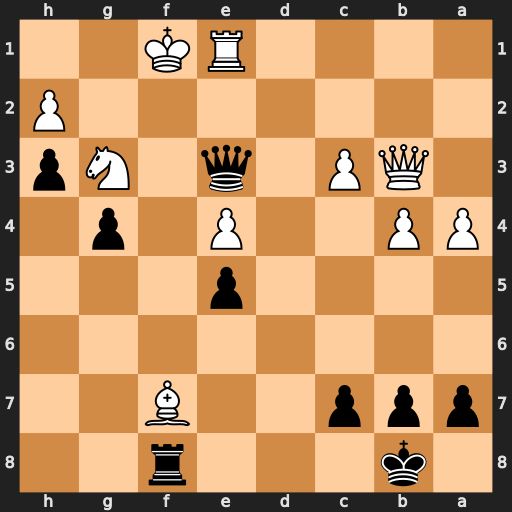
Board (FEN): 1k3r2/ppp2B2/8/4p3/PP2P1p1/1QP1q1Np/7P/4RK2
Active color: b
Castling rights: -
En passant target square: -
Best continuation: Qf3+ Kg1 Qg2#